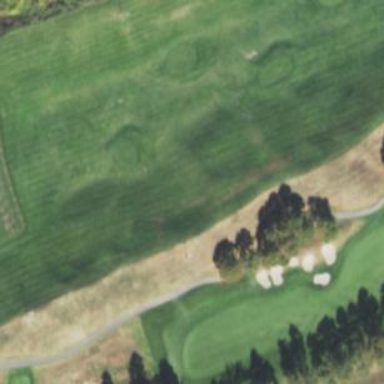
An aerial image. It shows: Driving range for golf practice.